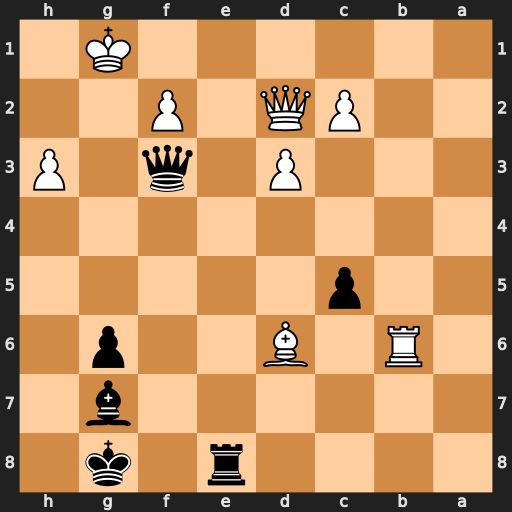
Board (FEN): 4r1k1/6b1/1R1B2p1/2p5/8/3P1q1P/2PQ1P2/6K1
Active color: b
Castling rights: -
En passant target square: -
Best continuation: Re2 Qxe2 Qxe2